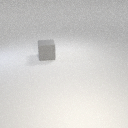
large gray rubber cube